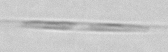
Label: pennate_Pseudo-nitzschia